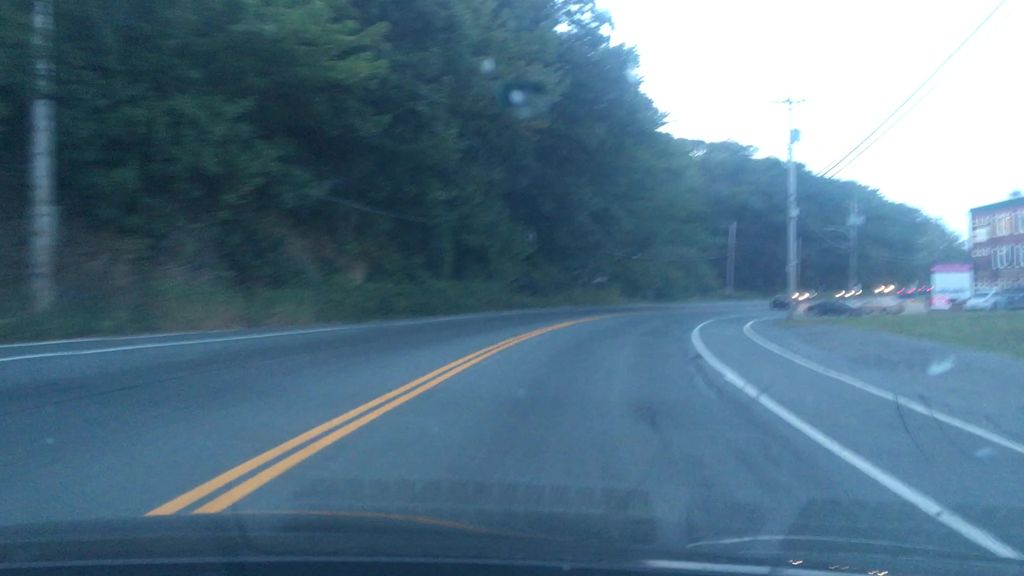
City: halifax